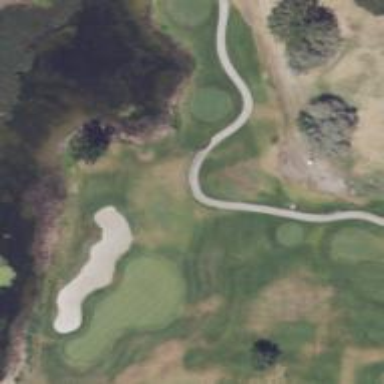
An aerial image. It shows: Golf hole.